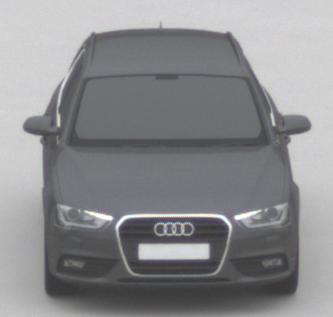
Make: Audi
Model: A4 Avant 1.8 TFSI
Detailed model: A4 (B8) Avant
Model produced from: 2012/02
Model produced until: 2015/04
Doors: 5
Color: gray
Road condition: dry road
Daytime: midday
Contrast: low contrast